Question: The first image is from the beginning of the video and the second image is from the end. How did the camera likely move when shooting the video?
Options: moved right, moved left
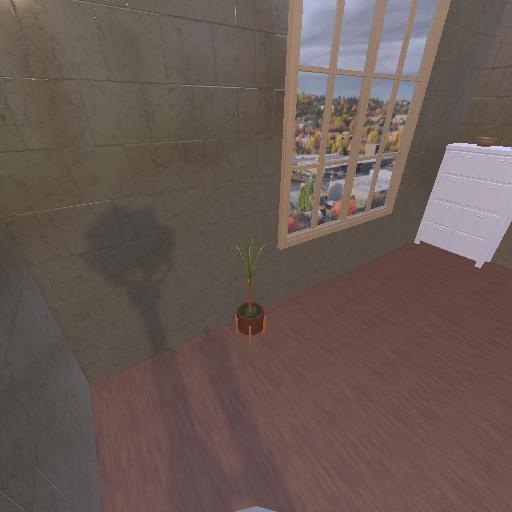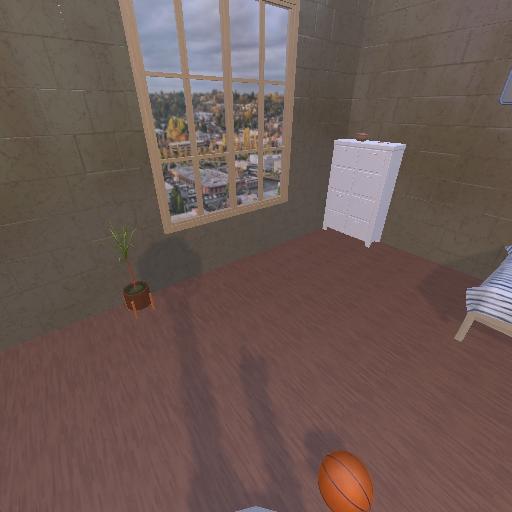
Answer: moved right